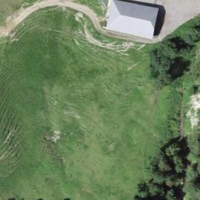
EUNIS habitat code: 26
Species observed at this site:
Corvus corone
Anthus trivialis
Turdus philomelos
Sturnus vulgaris
Emberiza citrinella
Troglodytes troglodytes
Turdus viscivorus
Fringilla coelebs
Buteo buteo
Sylvia atricapilla
Carduelis carduelis
Columba palumbus
Turdus merula
Phylloscopus collybita
Erithacus rubecula
Cuculus canorus
Dryocopus martius
Milvus milvus
Aquila chrysaetos
Phoenicurus ochruros
Garrulus glandarius
Falco tinnunculus
Corvus corax
Motacilla alba
Periparus ater